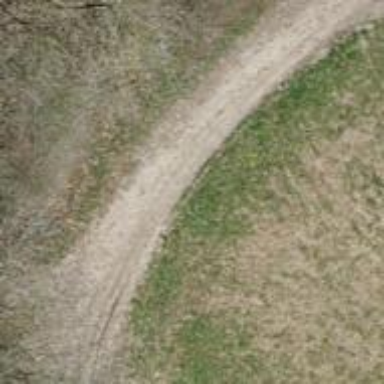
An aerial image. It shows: Track with fine gravel surface classified as grade 3.